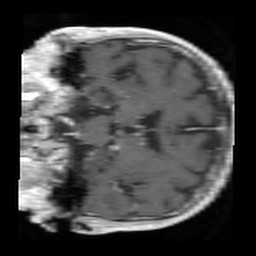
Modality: T1w
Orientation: coronal
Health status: ill
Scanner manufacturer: siemens
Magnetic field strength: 3 T
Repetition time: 0.4 s
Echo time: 0.0026 s